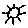
Label: sun